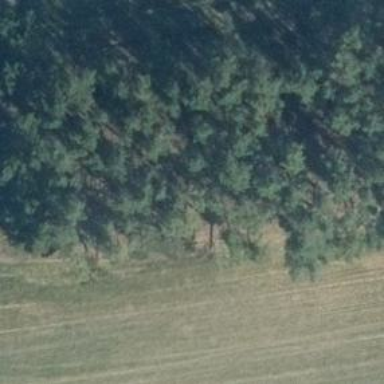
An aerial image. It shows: Forest area.